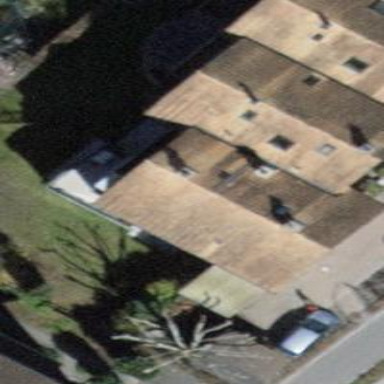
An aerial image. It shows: Semi-detached house.